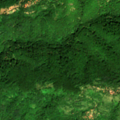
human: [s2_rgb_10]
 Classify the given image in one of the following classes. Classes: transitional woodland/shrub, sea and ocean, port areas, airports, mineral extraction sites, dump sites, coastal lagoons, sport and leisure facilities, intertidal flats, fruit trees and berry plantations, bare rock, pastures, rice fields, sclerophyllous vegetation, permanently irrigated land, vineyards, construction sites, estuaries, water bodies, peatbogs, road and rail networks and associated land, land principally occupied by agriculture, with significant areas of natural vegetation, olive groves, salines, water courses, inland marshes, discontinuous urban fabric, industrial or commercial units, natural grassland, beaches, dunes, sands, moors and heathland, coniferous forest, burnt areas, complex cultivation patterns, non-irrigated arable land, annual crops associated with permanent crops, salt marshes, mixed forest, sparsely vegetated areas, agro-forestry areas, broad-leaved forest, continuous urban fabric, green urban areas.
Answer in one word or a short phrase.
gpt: broad-leaved forest, transitional woodland/shrub